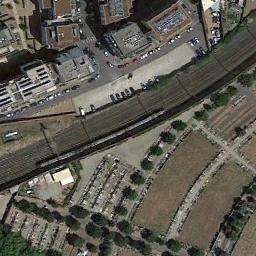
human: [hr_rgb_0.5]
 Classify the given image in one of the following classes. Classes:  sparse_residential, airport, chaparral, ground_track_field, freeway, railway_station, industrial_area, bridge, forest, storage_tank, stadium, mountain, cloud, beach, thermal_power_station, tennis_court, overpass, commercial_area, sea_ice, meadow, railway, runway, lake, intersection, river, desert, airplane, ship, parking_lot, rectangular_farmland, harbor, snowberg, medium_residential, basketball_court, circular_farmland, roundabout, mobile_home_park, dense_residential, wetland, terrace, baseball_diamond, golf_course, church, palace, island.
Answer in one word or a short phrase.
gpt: railway